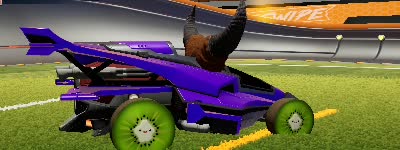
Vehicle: aftershock